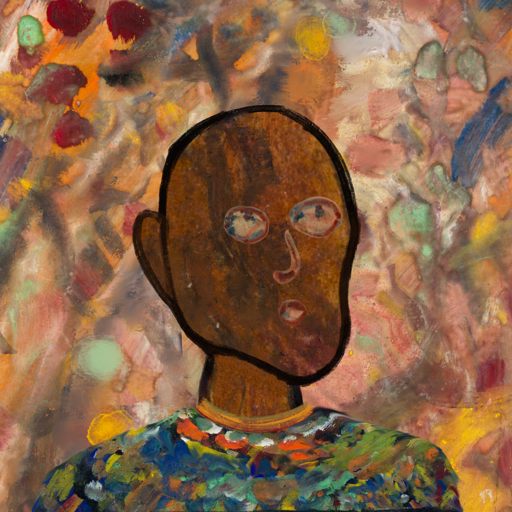
Background: Mother_And_Son_Mother, Head And Neck Side: Mosgoul, Face Side: Orphan, Bust: An_Impression, Hair Side: Blank, Head Accessory: Blank, Second Necklace: Blank, Necklace: Mother_And_Son_Son, Baby: Blank